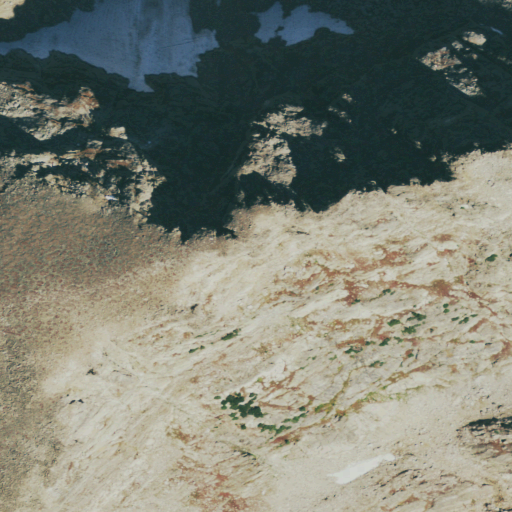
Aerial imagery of mountain in Colorado named Watanga Mountain containing shrub, grassland, barren land, and snow